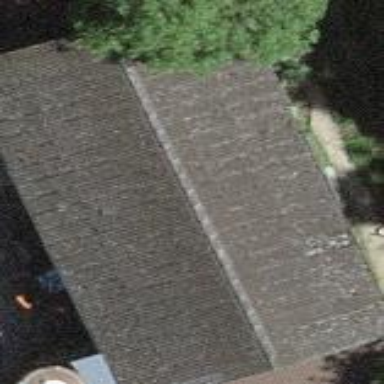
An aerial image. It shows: Shed.